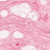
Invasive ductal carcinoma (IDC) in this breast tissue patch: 0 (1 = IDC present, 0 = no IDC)